Question: when defining a Person class with ARC,
1. should i use self.fullname or just fullname in the initializer?
2. if i use fullname will the passed strings be retained?
3. if i use self.fullname i must define a setter or a property? should i use strong?

coming from a pre ARC way of thinking, i'm trying to wrap my head around the changes ARC suggests.
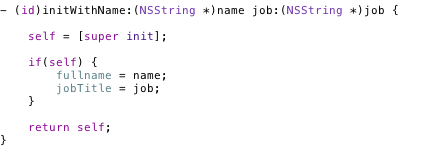
Answer: 1. With ARC, these behave the same way, except that self.fullname will pass through the setter. The default setter will give you KVO-compliance. But otherwise, there is no difference.
2. Yes they will, if the pointers have been declared strong.
3. To use self.fullname = ... you must define a setter. For NSStrings and other classes which have mutable variants, it is usually recommended to use (copy).